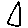
Label: triangle